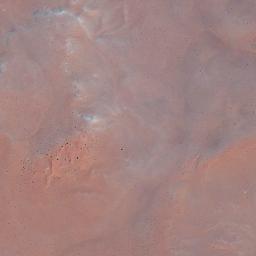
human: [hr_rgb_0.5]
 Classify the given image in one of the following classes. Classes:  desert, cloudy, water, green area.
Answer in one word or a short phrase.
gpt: desert